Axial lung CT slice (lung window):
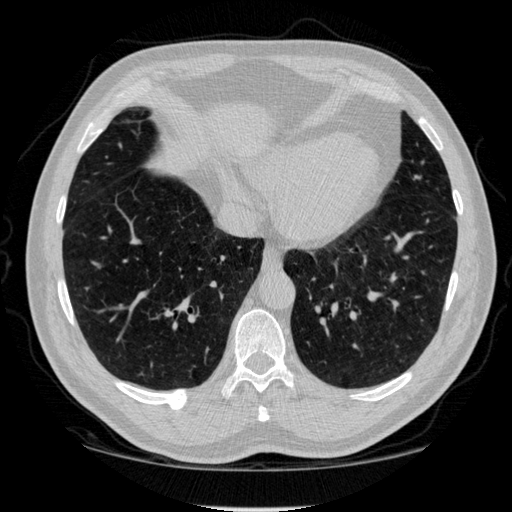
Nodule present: no